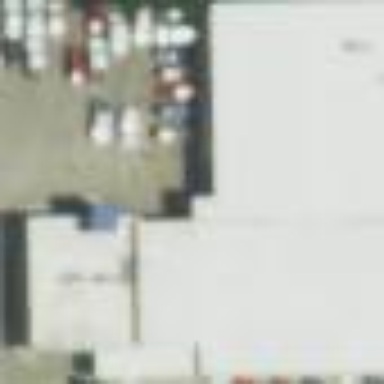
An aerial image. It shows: Building housing car repair shop.